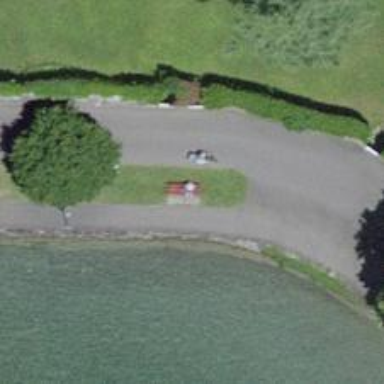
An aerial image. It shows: Red bench.